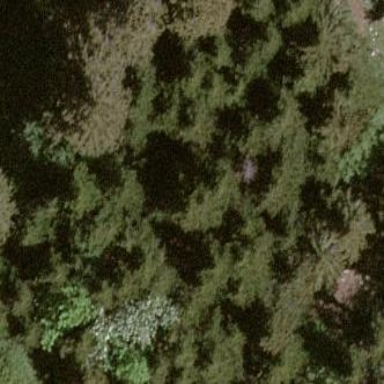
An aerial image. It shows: Forest area.